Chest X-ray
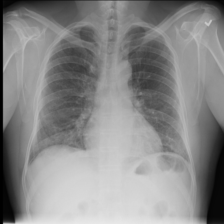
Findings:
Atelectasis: negative
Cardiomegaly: negative
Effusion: negative
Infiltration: negative
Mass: negative
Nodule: negative
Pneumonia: negative
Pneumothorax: negative
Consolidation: negative
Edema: negative
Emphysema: negative
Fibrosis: negative
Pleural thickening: negative
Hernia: negative